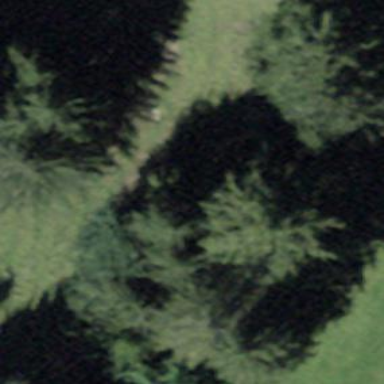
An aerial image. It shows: Forest area.